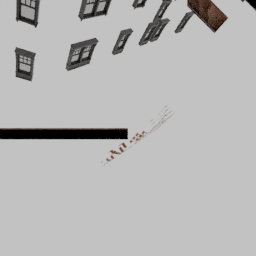
Label: architecture